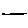
Label: line